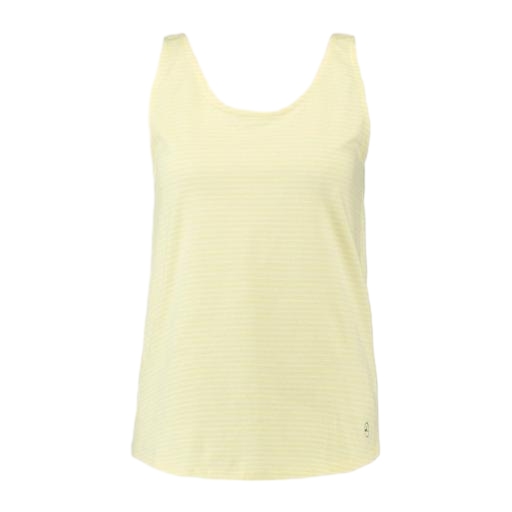
light yellow tank top, yellow tank top, yellow ice racerback tank, white background